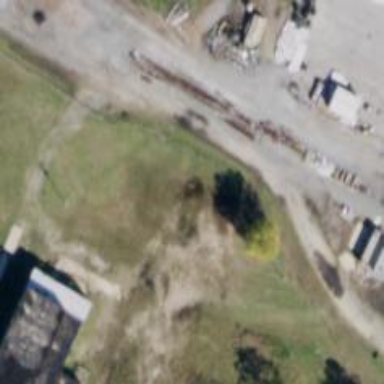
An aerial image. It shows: Yard meant for services.